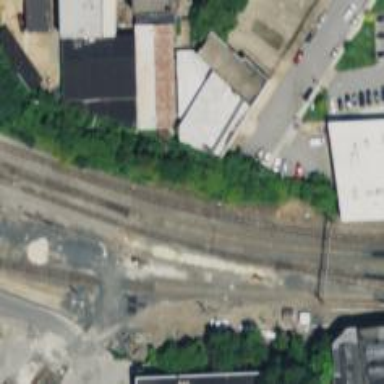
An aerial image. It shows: Railway track with contact line for electrification.